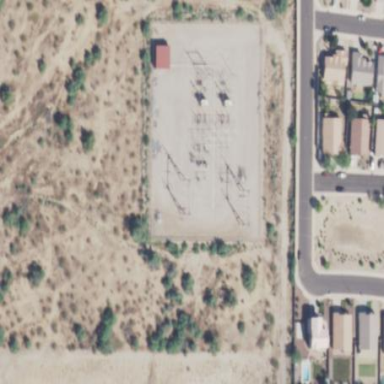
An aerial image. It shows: There is distribution substation enclosed by fence.